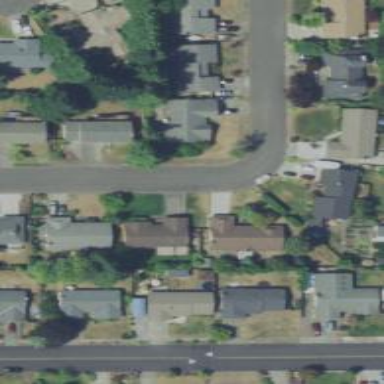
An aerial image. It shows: Residential road with sidewalk on the left.